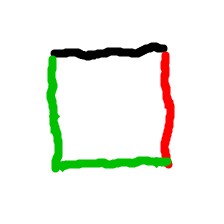
Shape: square